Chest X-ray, AP view. Patient: 41 years old, sex F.
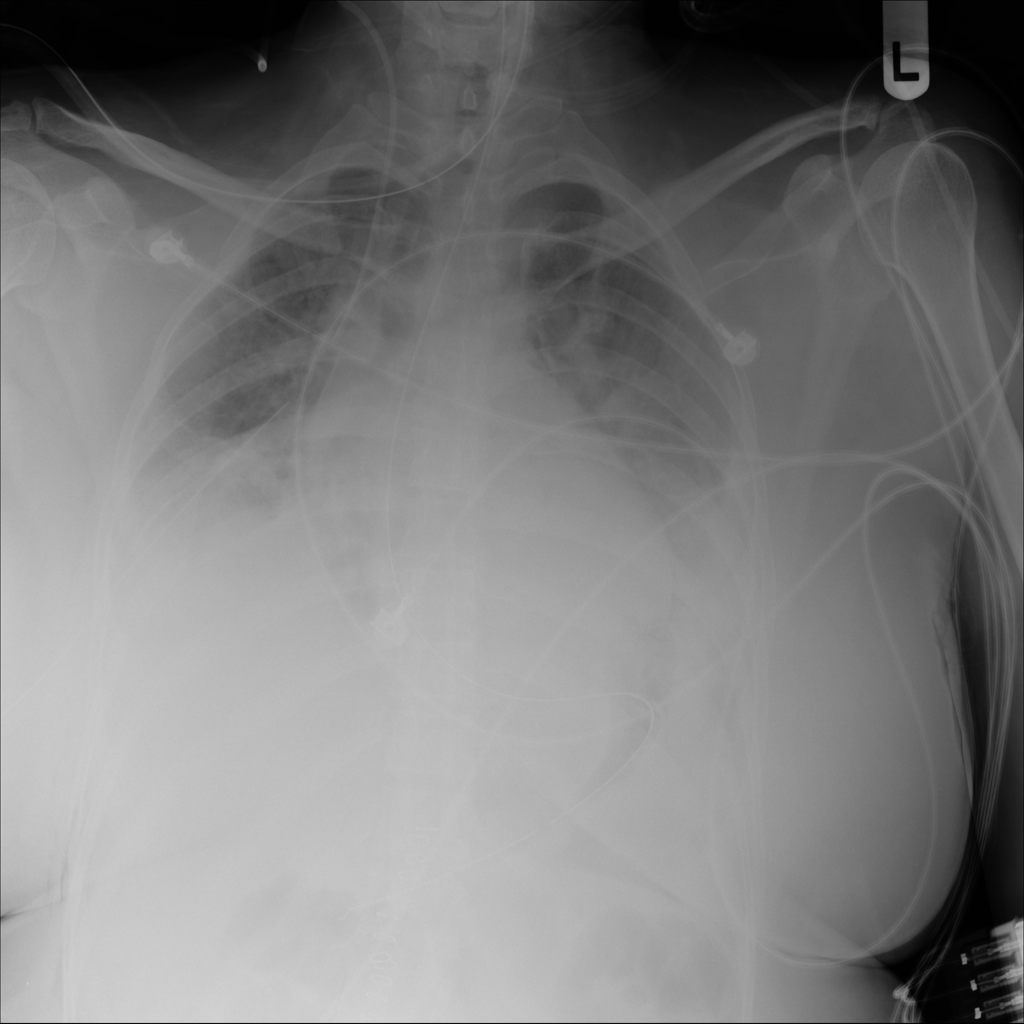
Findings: Atelectasis, Effusion, Infiltration